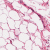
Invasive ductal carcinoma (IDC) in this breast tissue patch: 0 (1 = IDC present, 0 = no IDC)